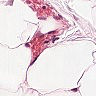
Metastatic tissue present: no